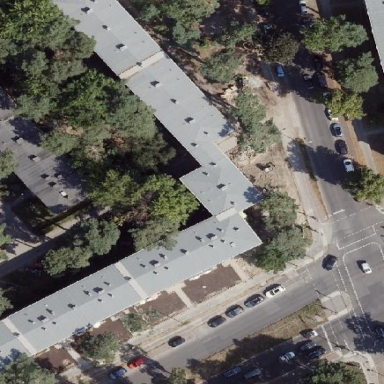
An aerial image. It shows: Flat-roofed apartment building.